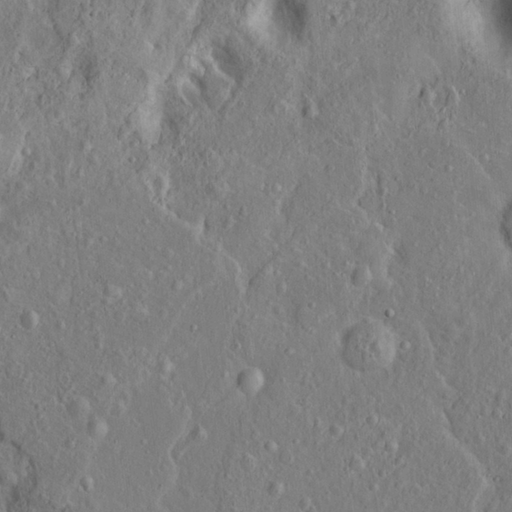
Classes present: Background, Cone